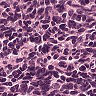
Metastatic tissue present: no